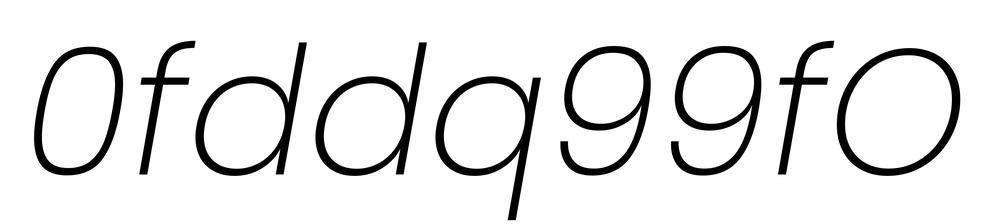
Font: Poppins-ExtraLightItalic